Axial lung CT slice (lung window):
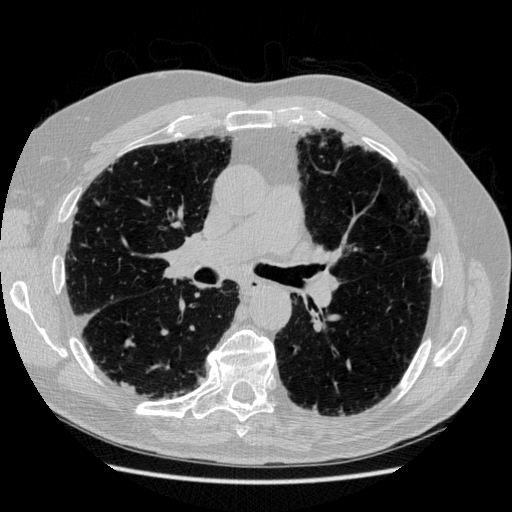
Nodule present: no